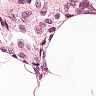
Metastatic tissue present: no